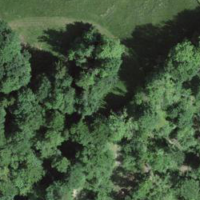
EUNIS habitat code: 44
Species observed at this site:
Teucrium scorodonia
Ficaria verna